Interaction volume radius: 5 \u00c5
Interaction volume height: 35 \u00c5
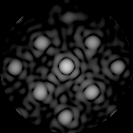
Disorder parameter: 0.1851